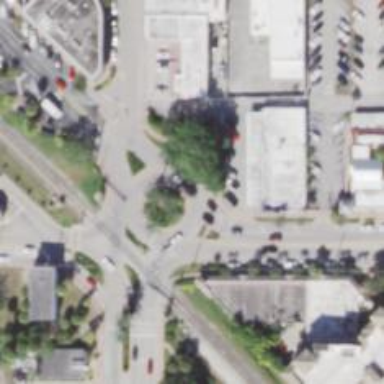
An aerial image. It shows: Tertiary road with asphalt surface leading to roundabout.